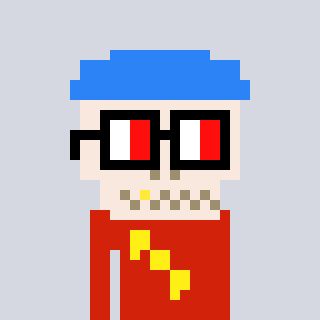
a pixel art character with square glasses with black frames and red eyes, a skeleton-hat-shaped head and a red-colored body on a cool background